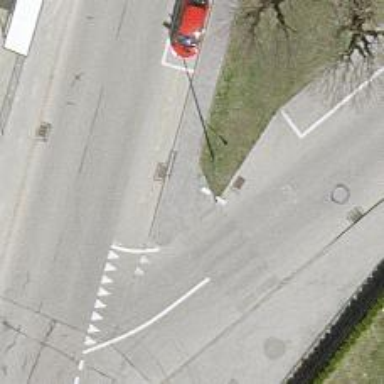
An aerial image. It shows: Footway with asphalt surface and crossing.